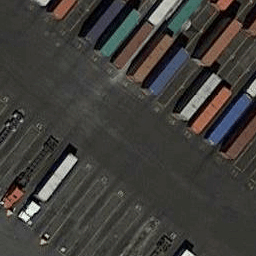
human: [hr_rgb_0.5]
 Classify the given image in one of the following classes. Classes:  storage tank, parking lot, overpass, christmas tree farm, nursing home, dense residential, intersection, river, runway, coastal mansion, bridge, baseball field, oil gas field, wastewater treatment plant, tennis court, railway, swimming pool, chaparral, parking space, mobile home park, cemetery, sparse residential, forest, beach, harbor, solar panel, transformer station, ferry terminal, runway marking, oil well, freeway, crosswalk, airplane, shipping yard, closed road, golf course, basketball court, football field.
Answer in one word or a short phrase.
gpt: shipping yard